Question: I've been trying to import a project that works on a friend's computer, however no matter what I try, the package hierarchy is completely lost and the result is this
Has anyone seen this issue before? I've been struggling with it for a while. Occasionally creating a new project and copying in the src folder works, but I've been unsuccesfful in my recent attempts.
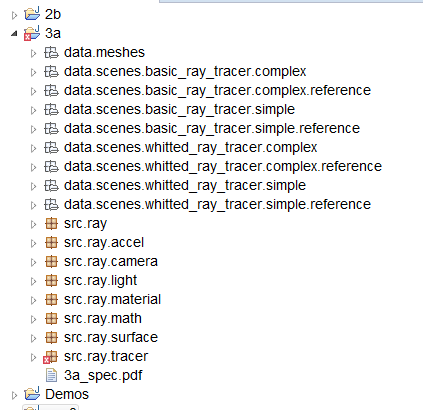
Answer: Turns out we weren't including the .classpath file in the source control. . Good answers, though.